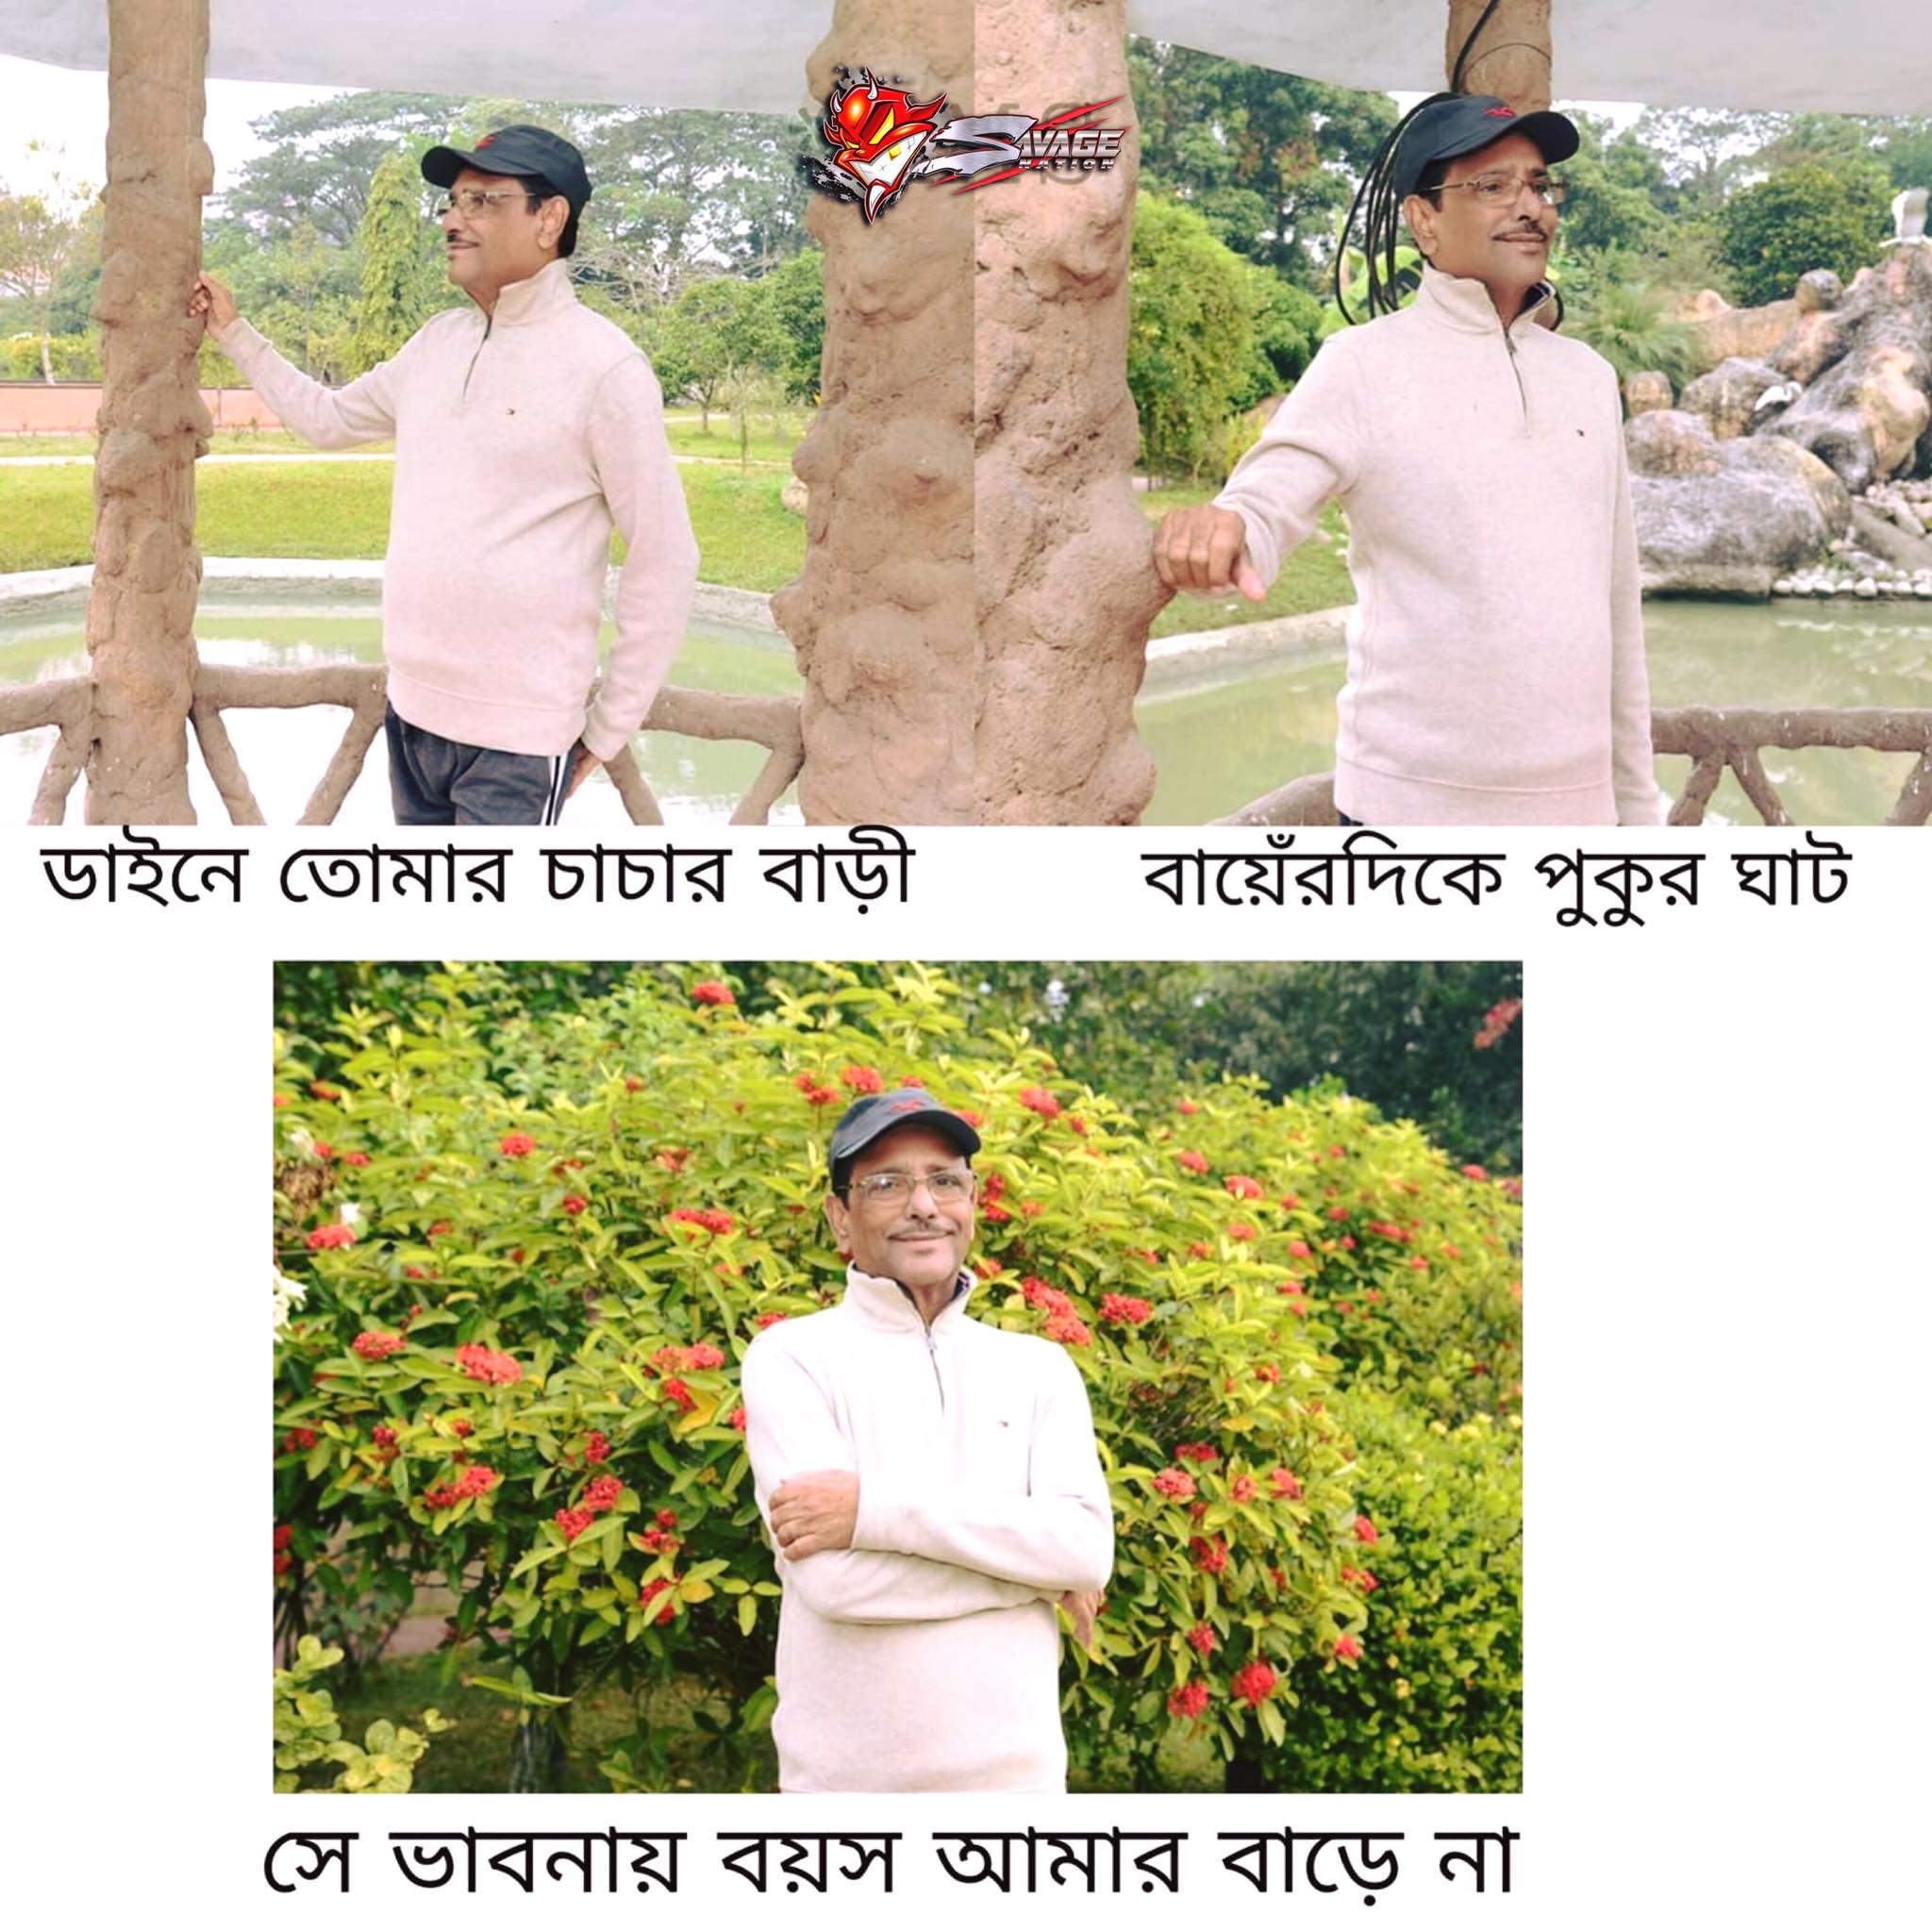
Text: ডাইনে তোমার চাচার বাড়ী বায়েরদিকে পুকুর ঘাট সে ভাবনায় বয়স আমার বাড়ে না
Label: Non Hate